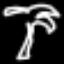
Label: palm tree